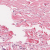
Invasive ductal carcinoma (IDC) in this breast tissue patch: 0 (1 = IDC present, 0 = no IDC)